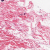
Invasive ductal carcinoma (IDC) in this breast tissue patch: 0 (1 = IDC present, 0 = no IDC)